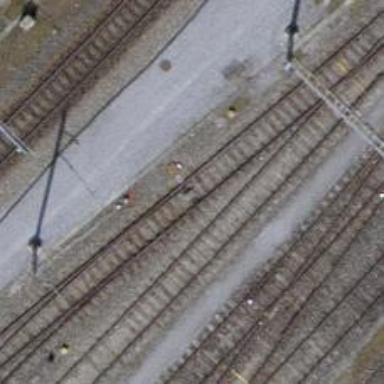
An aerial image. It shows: Railway switch.